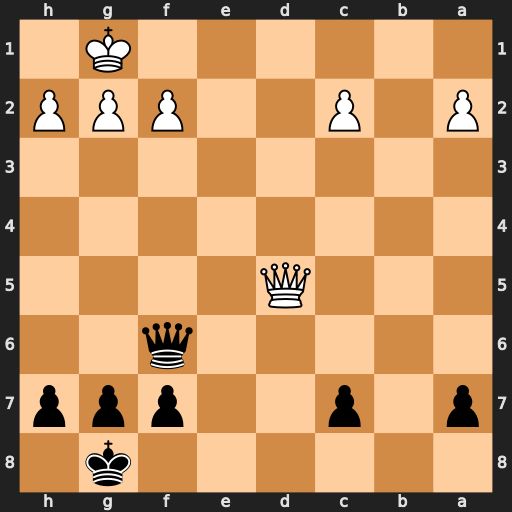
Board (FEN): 6k1/p1p2ppp/5q2/3Q4/8/8/P1P2PPP/6K1
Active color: b
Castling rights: -
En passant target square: -
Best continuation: Qa1+ Qd1 Qxd1#